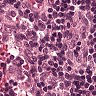
Metastatic tissue present: no